Question: I've made a gridview and I need the columns width ratios to be exact. Here's my code:
'''
<asp:GridView runat="server" ID="table" DataSourceID="Data" AutoGenerateColumns="false" AlternatingRowStyle-BackColor="LightGray" ShowHeader="false"
DataKeyNames="ID" Width="100%" style="table-layout: fixed;" >
<Columns>
<asp:BoundField DataField="date" ItemStyle-Width="5%" ItemStyle-HorizontalAlign="Center" />
<asp:BoundField DataField="beltStatus" ItemStyle-Width="10%" ItemStyle-HorizontalAlign="Center" />
<asp:BoundField DataField="numberOfBelts" ItemStyle-Width="5%" ItemStyle-HorizontalAlign="Center" />
<asp:BoundField DataField="returnDate" ItemStyle-Width="10%" ItemStyle-HorizontalAlign="Center" />
<asp:BoundField DataField="prepaidAmount" ItemStyle-Width="10%" ItemStyle-HorizontalAlign="Center" />
<asp:BoundField DataField="checkNumber" ItemStyle-Width="5%" ItemStyle-HorizontalAlign="Center"/>
<asp:BoundField DataField="notes" ItemStyle-Width="10%" ItemStyle-CssClass="fixedWidth" />
<asp:BoundField DataField="numberOfModsFiveStar" ItemStyle-Width="5%" ItemStyle-HorizontalAlign="Center" />
<asp:BoundField DataField="numberOfModsCanada" ItemStyle-Width="5%" ItemStyle-HorizontalAlign="Center" />
<asp:BoundField DataField="numberOfBuckles" ItemStyle-Width="5%" ItemStyle-HorizontalAlign="Center" />
<asp:BoundField DataField="numberOfBags" ItemStyle-Width="5%" ItemStyle-HorizontalAlign="Center" />
<asp:BoundField DataField="customerName" ItemStyle-Width="10%" ItemStyle-CssClass="fixedWidth" />
<asp:BoundField DataField="state" ItemStyle-Width="5%" ItemStyle-HorizontalAlign="Center" />
<asp:BoundField DataField="email" ItemStyle-Width="5%" ItemStyle-HorizontalAlign="Center" />
<asp:TemplateField ItemStyle-Width="5%">
<ItemTemplate>
<asp:HyperLink runat="server" NavigateUrl='<%# ConfigurationManager.AppSettings["historyLog"] + "?table=mos&id=" + Eval("ID") %>'
Text='<%# Eval("lastChangedByUser") + " - " + Eval("lastChangeTime") %>' ></asp:HyperLink>
</ItemTemplate>
</asp:TemplateField>
</Columns>
</asp:GridView>
'''
fixed width css:
'''
.fixedWidth
{
word-wrap: break-word;
word-break: break-all;
}
'''
Customer Name is almost always longer than the column width. I want the text to drop down to the next line. Instead it does this:

Can someone help?
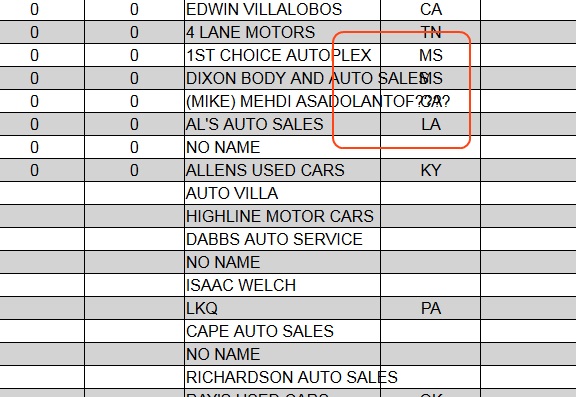
Answer: You may have 'white-space: nowrap' specified somewhere else withing your CSS. Trying adding: 'white-space: normal' to your fixedWidth CSS class. If that doesn't work, open Chrome right-click on the table cell, and say "inspect element". This will open the Chrome dev tools and there will be a "styles" tab, which will show you how the styles are being applied. You can also dynamically change the values for the styles within the Chrome dev tools and check the results.